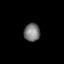
Tissue: lung
Cell type: T cells
Senescence score: 0.1816
Nuclear area (px): 279
Mean DAPI intensity: 122.287